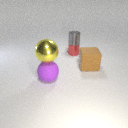
small gray metal cylinder above small red metal cylinder